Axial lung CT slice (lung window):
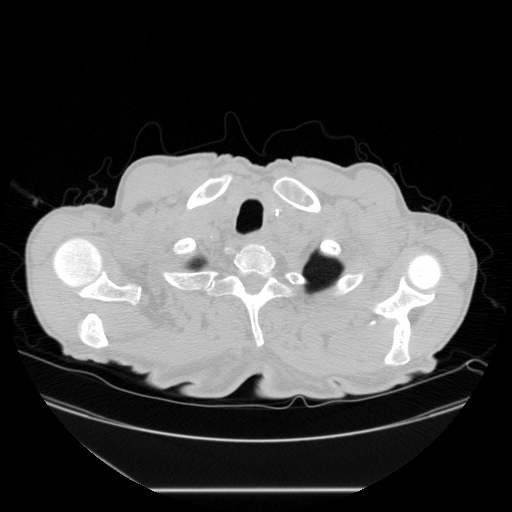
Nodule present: no